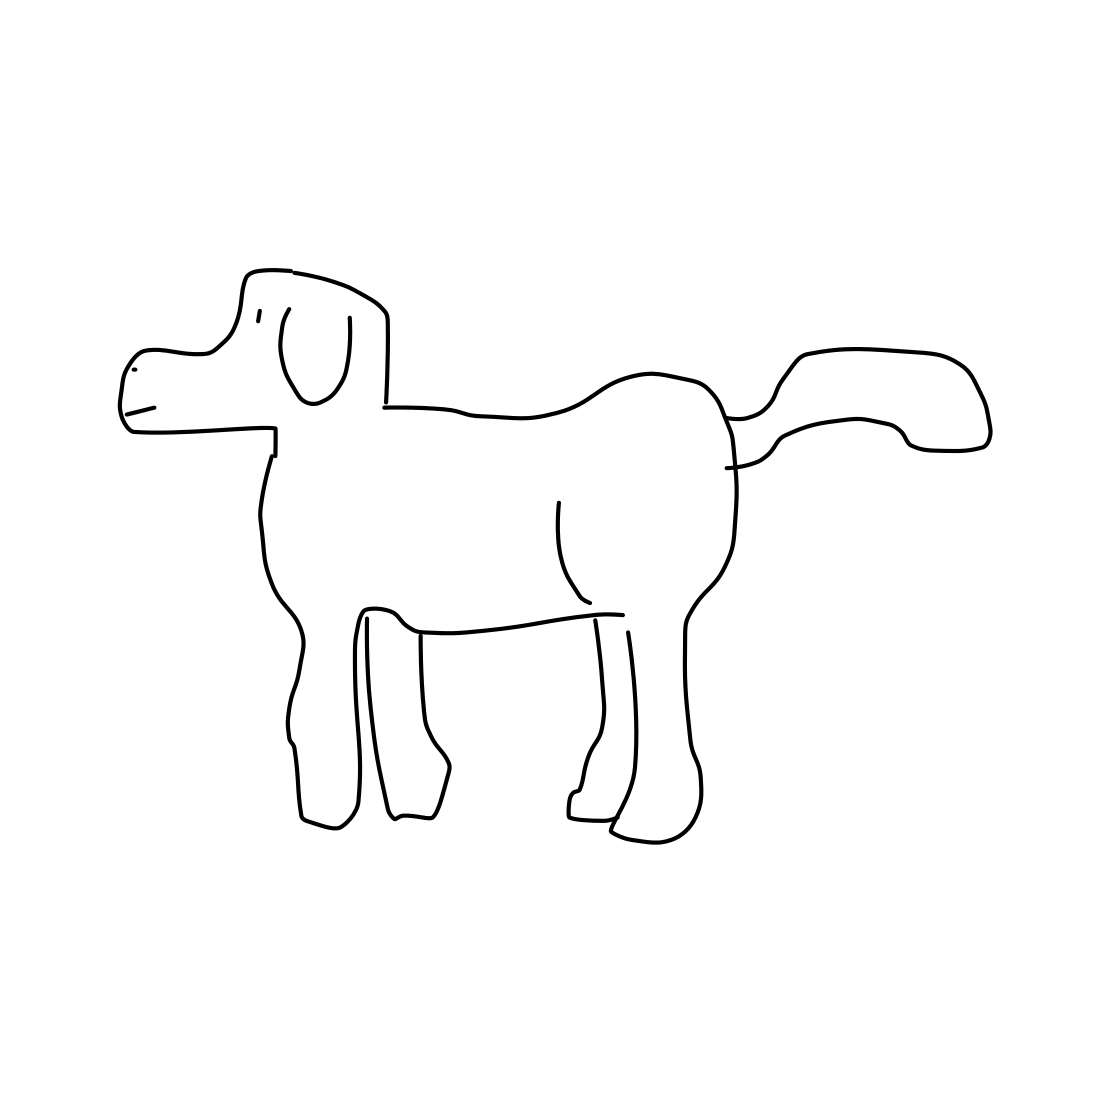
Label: dog